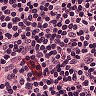
Metastatic tissue present: no